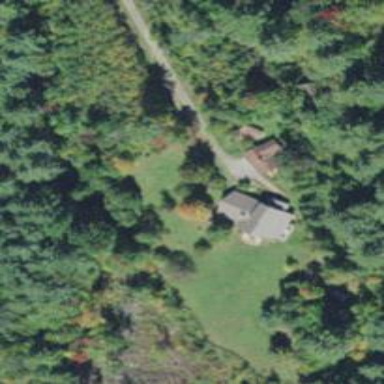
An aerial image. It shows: Simple house.